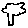
Label: tree